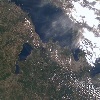
Label: land